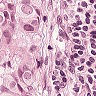
Metastatic tissue present: yes